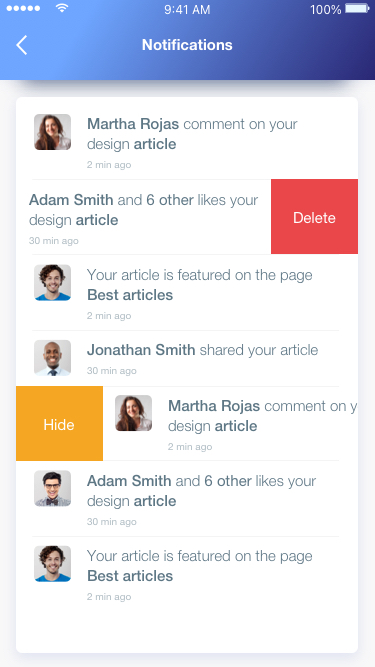
Text in this UI design:
Notifications
Martha Rojas comment on your
design article
2 min ago
Adam Smith and 6 other likes your
design article
30 min ago
Your article is featured on the page
Best articles
2 min ago
Jonathan Smith shared your article
30 min ago
Martha Rojas comment on your
design article
2 min ago
Adam Smith and 6 other likes your
design article
30 min ago
Your article is featured on the page
Best articles
2 min ago
Delete
Hide